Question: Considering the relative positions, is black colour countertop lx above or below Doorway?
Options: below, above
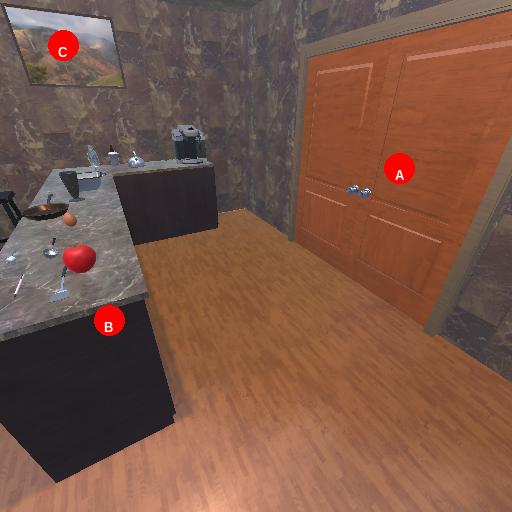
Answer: below